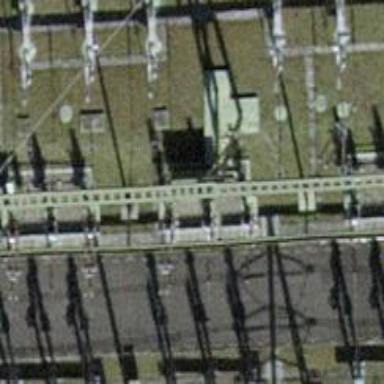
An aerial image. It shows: Insulator used in power systems.